This plot shows a bearing's acceleration signal over time (raw waveform). Classify the bearing condition as one of: normal, inner_race, outer_race, ball.
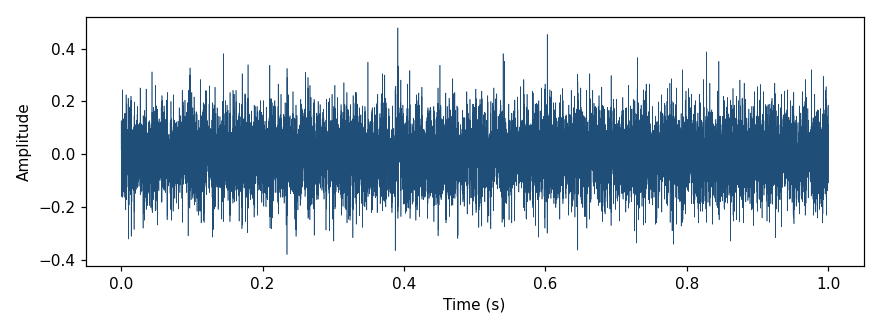
Answer: outer_race